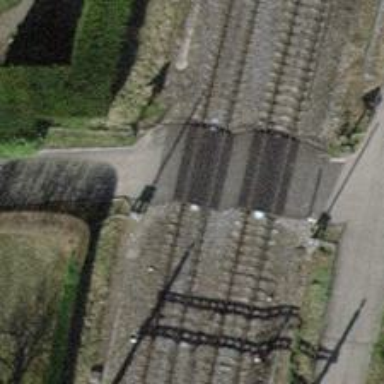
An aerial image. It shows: Full barrier at railway crossing.